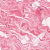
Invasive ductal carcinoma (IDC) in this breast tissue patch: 0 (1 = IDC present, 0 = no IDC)